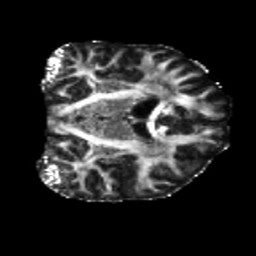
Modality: FA
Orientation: coronal
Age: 42
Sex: male
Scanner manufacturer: siemens
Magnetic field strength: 3 T
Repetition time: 5.25 s
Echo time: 0.08 s